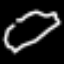
Label: octagon